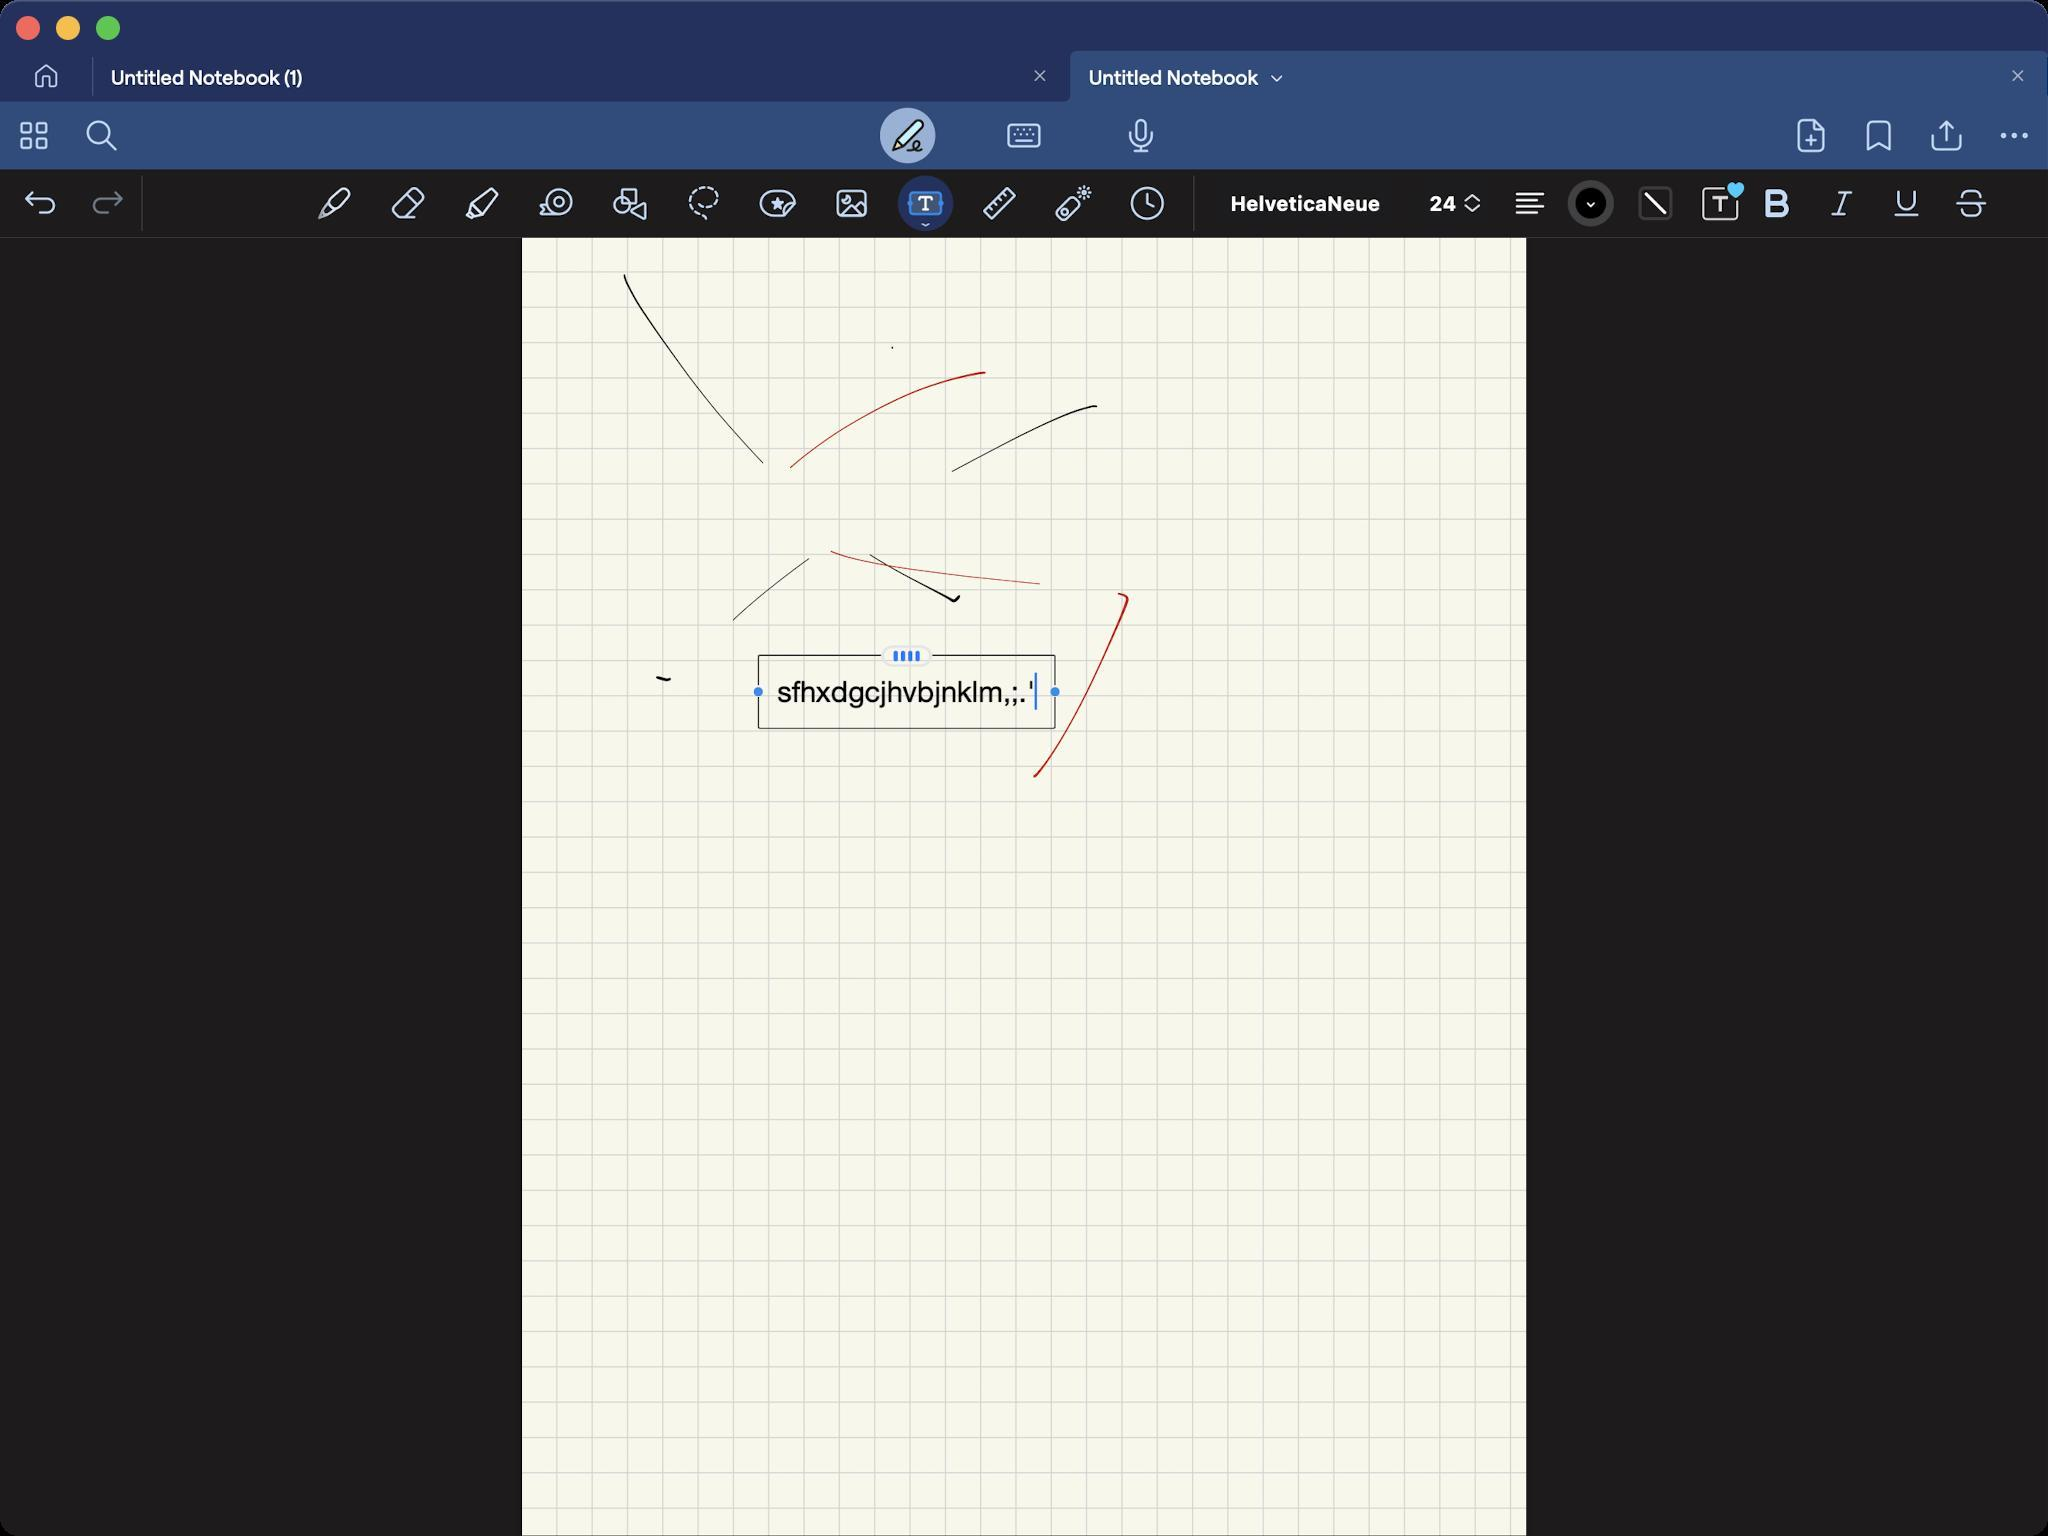
Accessibility tree:
{"name": "Untitled_Notebook", "role": "AXWindow", "description": null, "role_description": "standard window", "value": null, "position": "352.00;95.00", "size": "1024;768", "children": [{"name": null, "role": "AXGroup", "description": null, "role_description": "group", "value": null, "position": "0.00;0.00", "size": "1024;768", "children": [{"name": null, "role": "AXGroup", "description": null, "role_description": "group", "value": null, "position": "0.00;0.00", "size": "1024;28", "children": []}, {"name": null, "role": "AXGroup", "description": null, "role_description": "group", "value": null, "position": "0.00;0.00", "size": "1024;15", "children": []}, {"name": null, "role": "AXGroup", "description": null, "role_description": "group", "value": null, "position": "0.00;0.00", "size": "1024;768", "children": [{"name": null, "role": "AXButton", "description": "Home", "role_description": "button", "value": null, "position": "0.00;25.41", "size": "46;25", "children": []}, {"name": null, "role": "AXGroup", "description": null, "role_description": "collection", "value": null, "position": "46.20;25.41", "size": "978;25", "children": [{"name": null, "role": "AXStaticText", "description": "Tab Untitled Notebook (1)", "role_description": "text", "value": null, "position": "46.20;25.41", "size": "489;25", "children": []}, {"name": null, "role": "AXStaticText", "description": "Tab Untitled Notebook", "role_description": "text", "value": null, "position": "535.15;25.41", "size": "489;25", "children": []}]}, {"name": null, "role": "AXGroup", "description": "Toolbar", "role_description": "group", "value": null, "position": "0.00;50.82", "size": "1024;34", "children": [{"name": null, "role": "AXGroup", "description": null, "role_description": "group", "value": null, "position": "0.00;50.82", "size": "1024;34", "children": [{"name": null, "role": "AXButton", "description": "Study Navigator", "role_description": "button", "value": null, "position": "0.00;53.13", "size": "34;29", "children": []}, {"name": null, "role": "AXButton", "description": "Search", "role_description": "button", "value": null, "position": "33.88;53.13", "size": "34;29", "children": []}, {"name": null, "role": "AXButton", "description": "Read only", "role_description": "button", "value": null, "position": "436.59;53.13", "size": "34;29", "children": []}, {"name": null, "role": "AXButton", "description": "typing", "role_description": "button", "value": null, "position": "495.11;53.13", "size": "34;29", "children": []}, {"name": null, "role": "AXButton", "description": "Record", "role_description": "button", "value": null, "position": "553.63;53.13", "size": "34;29", "children": []}, {"name": null, "role": "AXButton", "description": "Add", "role_description": "button", "value": null, "position": "888.58;53.90", "size": "34;28", "children": []}, {"name": null, "role": "AXButton", "description": "Bookmark", "role_description": "button", "value": null, "position": "922.46;53.90", "size": "34;28", "children": []}, {"name": null, "role": "AXButton", "description": "Share", "role_description": "button", "value": null, "position": "956.34;53.90", "size": "34;28", "children": []}, {"name": null, "role": "AXButton", "description": "More", "role_description": "button", "value": null, "position": "990.22;53.90", "size": "34;28", "children": []}]}]}, {"name": null, "role": "AXGroup", "description": null, "role_description": "group", "value": null, "position": "0.00;84.70", "size": "1024;34", "children": [{"name": null, "role": "AXGroup", "description": null, "role_description": "group", "value": "undoRedoStackView", "position": "0.00;84.70", "size": "74;34", "children": [{"name": null, "role": "AXButton", "description": "tool undo", "role_description": "button", "value": null, "position": "3.08;84.70", "size": "34;34", "children": []}, {"name": null, "role": "AXButton", "description": "tool redo", "role_description": "button", "value": null, "position": "36.96;84.70", "size": "34;34", "children": []}]}, {"name": null, "role": "AXGroup", "description": null, "role_description": "group", "value": "toolsStackView", "position": "150.15;84.70", "size": "447;34", "children": [{"name": null, "role": "AXButton", "description": "tool fountainpen", "role_description": "button", "value": null, "position": "153.23;84.70", "size": "28;34", "children": []}, {"name": null, "role": "AXButton", "description": "tool segment eraser", "role_description": "button", "value": null, "position": "190.19;84.70", "size": "28;34", "children": []}, {"name": null, "role": "AXButton", "description": "tool highlighter", "role_description": "button", "value": null, "position": "227.15;84.70", "size": "28;34", "children": []}, {"name": null, "role": "AXButton", "description": "tool tape", "role_description": "button", "value": null, "position": "264.11;84.70", "size": "28;34", "children": []}, {"name": null, "role": "AXButton", "description": "tool shapes", "role_description": "button", "value": null, "position": "301.07;84.70", "size": "28;34", "children": []}, {"name": null, "role": "AXButton", "description": "tool lasso", "role_description": "button", "value": null, "position": "338.03;84.70", "size": "28;34", "children": []}, {"name": null, "role": "AXButton", "description": "tool elements", "role_description": "button", "value": null, "position": "374.99;84.70", "size": "28;34", "children": []}, {"name": null, "role": "AXButton", "description": "tool image", "role_description": "button", "value": null, "position": "411.95;84.70", "size": "28;34", "children": []}, {"name": null, "role": "AXButton", "description": "tool texttool", "role_description": "button", "value": null, "position": "448.91;84.70", "size": "28;34", "children": []}, {"name": null, "role": "AXButton", "description": "tool ruler", "role_description": "button", "value": null, "position": "485.87;84.70", "size": "28;34", "children": []}, {"name": null, "role": "AXButton", "description": "tool laser", "role_description": "button", "value": null, "position": "522.83;84.70", "size": "28;34", "children": []}, {"name": null, "role": "AXButton", "description": "tool timer", "role_description": "button", "value": null, "position": "559.79;84.70", "size": "28;34", "children": []}]}, {"name": null, "role": "AXGroup", "description": null, "role_description": "group", "value": "textStackView", "position": "596.75;84.70", "size": "277;34", "children": [{"name": null, "role": "AXButton", "description": null, "role_description": "button", "value": null, "position": "602.91;84.70", "size": "100;34", "children": []}, {"name": null, "role": "AXStaticText", "description": "HelveticaNeue", "role_description": "text", "value": null, "position": "615.23;89.32", "size": "75;25", "children": []}, {"name": null, "role": "AXButton", "description": null, "role_description": "button", "value": null, "position": "703.78;84.70", "size": "46;34", "children": []}, {"name": null, "role": "AXStaticText", "description": "24", "role_description": "text", "value": null, "position": "711.48;89.32", "size": "17;25", "children": []}, {"name": null, "role": "AXButton", "description": "text.align", "role_description": "button", "value": null, "position": "751.52;87.78", "size": "28;28", "children": []}, {"name": null, "role": "AXButton", "description": "Color picker 3", "role_description": "button", "value": "Red 0% Green 0% Blue 0%", "position": "780.78;84.70", "size": "29;34", "children": []}, {"name": null, "role": "AXButton", "description": null, "role_description": "button", "value": null, "position": "810.81;84.70", "size": "34;34", "children": []}, {"name": null, "role": "AXButton", "description": "tool savedefault text", "role_description": "button", "value": null, "position": "846.23;84.70", "size": "28;34", "children": []}]}, {"name": null, "role": "AXGroup", "description": null, "role_description": "group", "value": "macTextStylingStackView", "position": "873.95;84.70", "size": "126;34", "children": [{"name": null, "role": "AXButton", "description": "text", "role_description": "button", "value": null, "position": "873.95;84.70", "size": "29;34", "children": []}, {"name": null, "role": "AXButton", "description": "text", "role_description": "button", "value": null, "position": "906.29;84.70", "size": "29;34", "children": []}, {"name": null, "role": "AXButton", "description": "text", "role_description": "button", "value": null, "position": "938.63;84.70", "size": "29;34", "children": []}, {"name": null, "role": "AXButton", "description": "text", "role_description": "button", "value": null, "position": "970.97;84.70", "size": "29;34", "children": []}]}]}, {"name": null, "role": "AXStaticText", "description": "Document Content Area", "role_description": "text", "value": null, "position": "0.00;118.97", "size": "1024;649", "children": []}]}]}, {"name": null, "role": "AXButton", "description": null, "role_description": "close button", "value": null, "position": "7.00;6.00", "size": "14;16", "children": []}, {"name": null, "role": "AXButton", "description": null, "role_description": "full screen button", "value": null, "position": "47.00;6.00", "size": "14;16", "children": [{"name": null, "role": "AXGroup", "description": null, "role_description": "group", "value": null, "position": "47.00;6.00", "size": "14;16", "children": [{"name": null, "role": "AXGroup", "description": null, "role_description": "group", "value": null, "position": "47.00;6.00", "size": "14;16", "children": []}]}]}, {"name": null, "role": "AXButton", "description": null, "role_description": "minimize button", "value": null, "position": "27.00;6.00", "size": "14;16", "children": []}]}